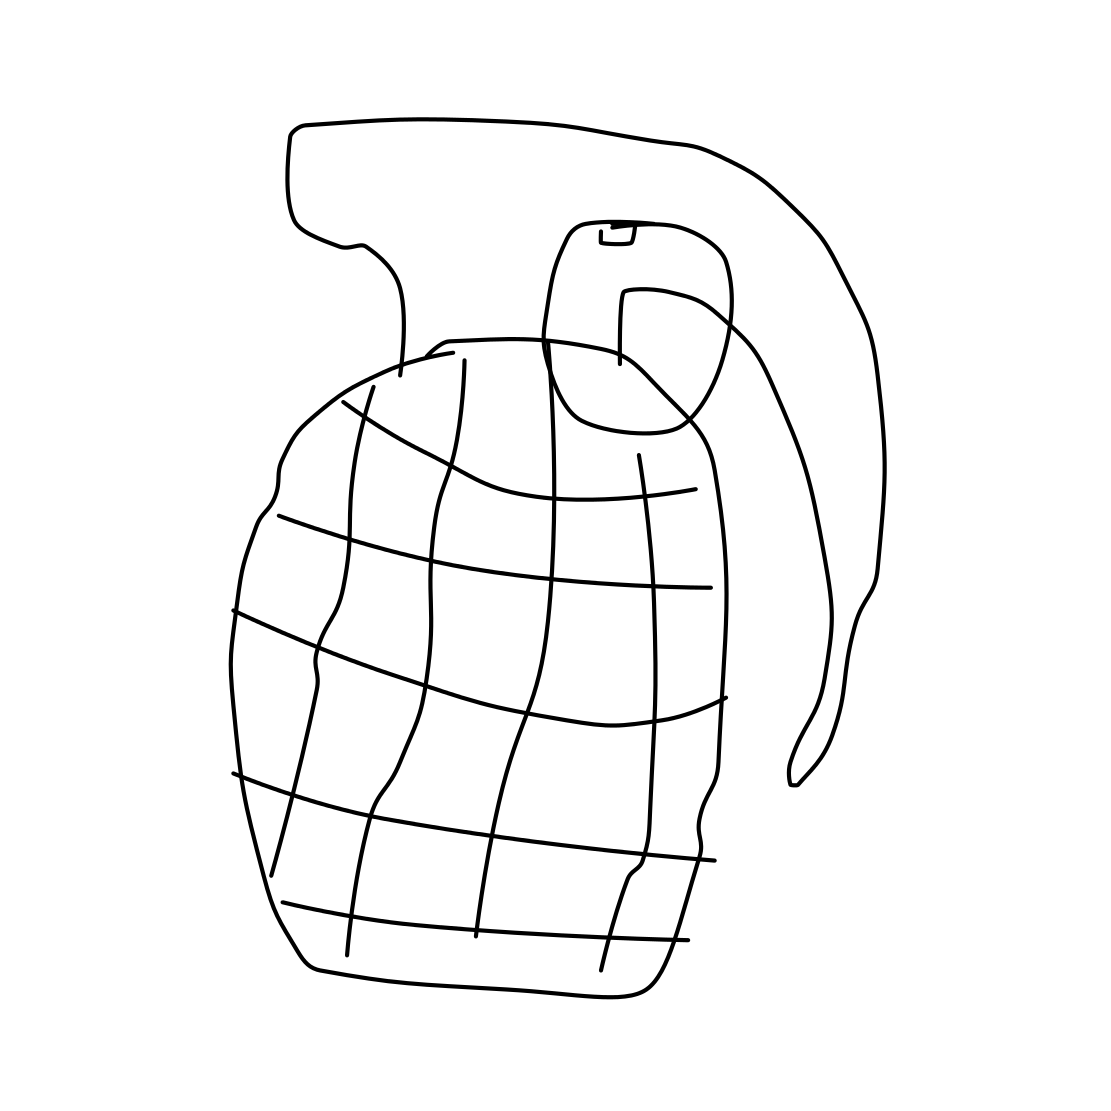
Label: grenade